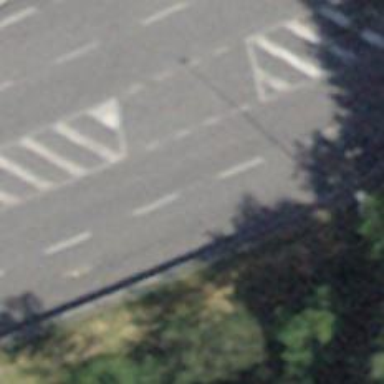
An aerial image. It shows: Primary road with asphalt surface.